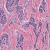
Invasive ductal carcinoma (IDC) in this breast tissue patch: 1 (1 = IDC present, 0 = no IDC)